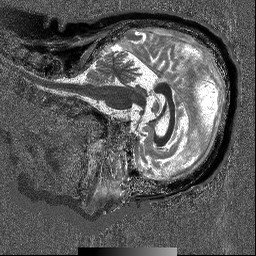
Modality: T1map
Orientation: sagittal
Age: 70
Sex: female
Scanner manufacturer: siemens
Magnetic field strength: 3 T
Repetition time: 5 s
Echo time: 0.00298 s